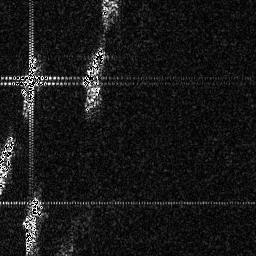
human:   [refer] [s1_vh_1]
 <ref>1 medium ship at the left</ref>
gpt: <box>[[0, 51, 5, 71, 0]]</box>

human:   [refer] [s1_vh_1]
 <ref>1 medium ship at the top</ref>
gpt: <box>[[30, 17, 41, 34, 0]]</box>

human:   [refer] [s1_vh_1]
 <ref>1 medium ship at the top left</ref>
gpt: <box>[[8, 20, 15, 38, 0]]</box>